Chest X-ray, PA view. Patient: 43 years old, sex M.
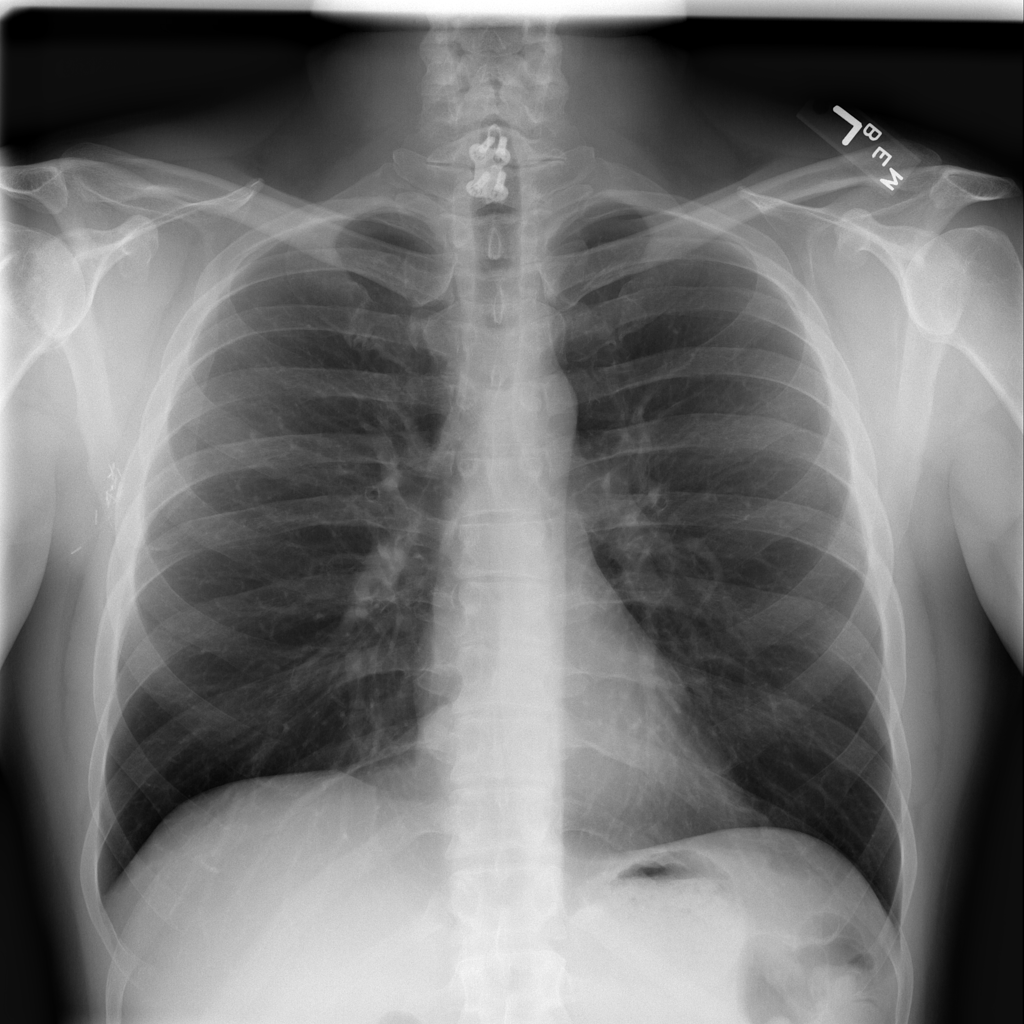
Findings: No Finding